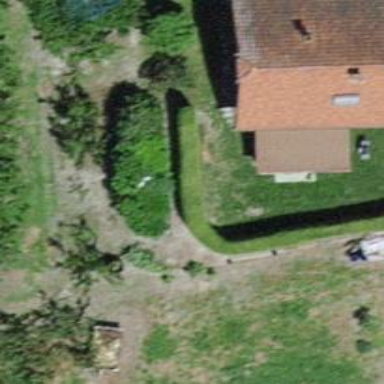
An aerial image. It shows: Hedge acting as barrier.